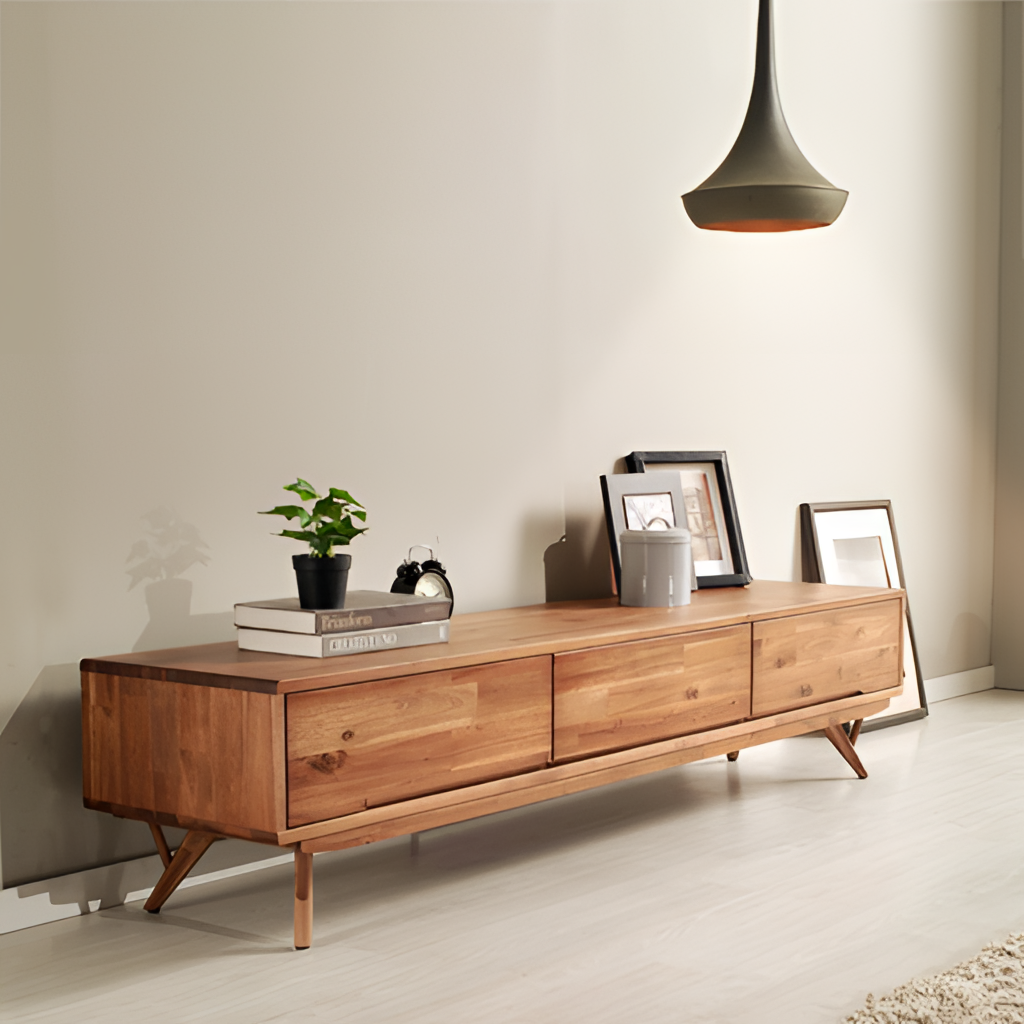
living room, wood media console, beige wood flooring, with plank pattern, minimalist, beige paint wallpaper, with solid pattern